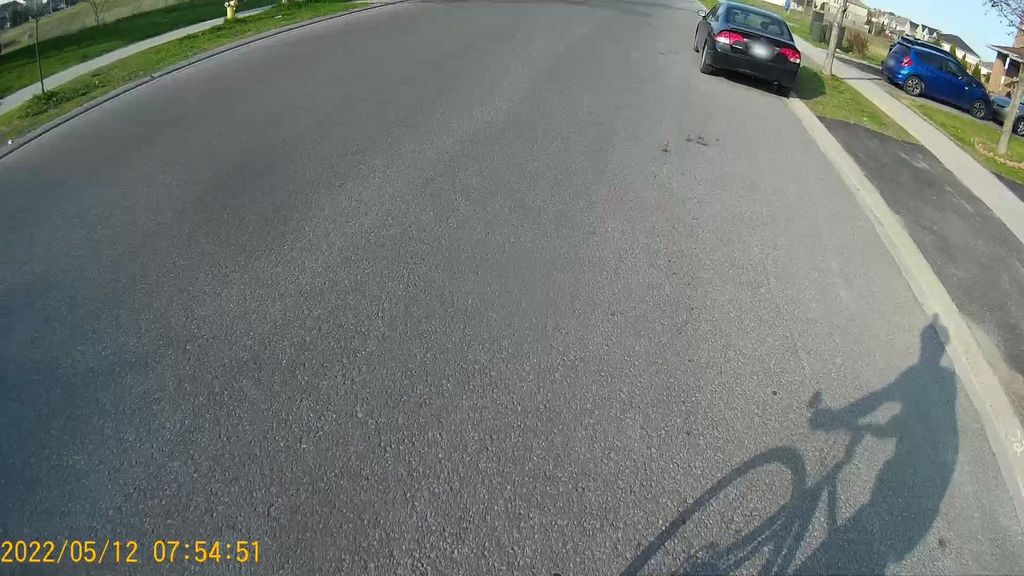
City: ottawa-gatineau